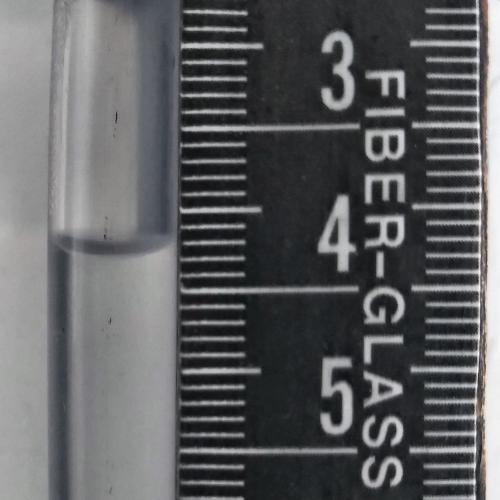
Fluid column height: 4.2 cm